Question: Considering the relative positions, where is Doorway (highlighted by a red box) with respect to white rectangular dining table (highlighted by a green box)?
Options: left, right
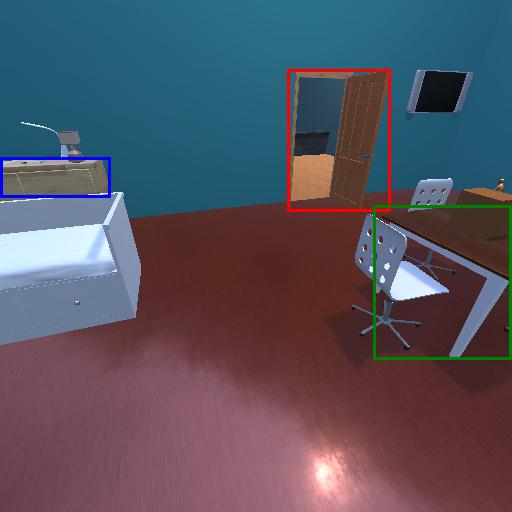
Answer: left